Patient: sex M, age 47
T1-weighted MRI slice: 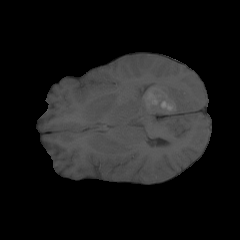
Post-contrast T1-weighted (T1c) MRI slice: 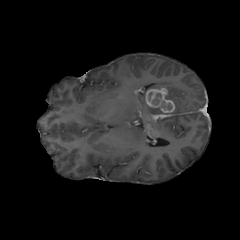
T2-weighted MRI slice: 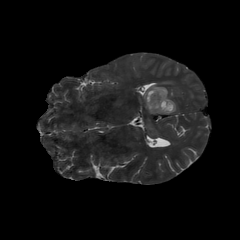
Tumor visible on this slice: yes
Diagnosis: Glioblastoma, IDH-wildtype
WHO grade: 4